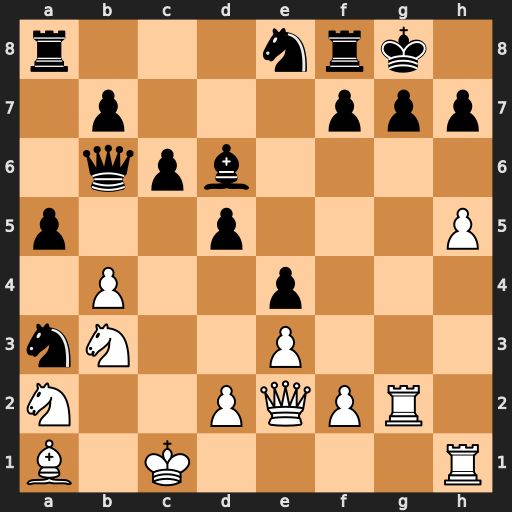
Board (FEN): r3nrk1/1p3ppp/1qpb4/p2p3P/1P2p3/nN2P3/N2PQPR1/B1K4R
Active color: w
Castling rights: -
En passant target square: -
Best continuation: Bxg7 Nxg7 h6